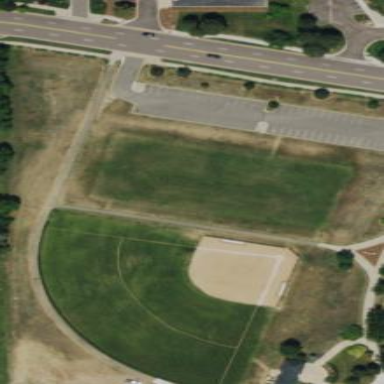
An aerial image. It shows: Baseball pitch for leisure and sports activities.